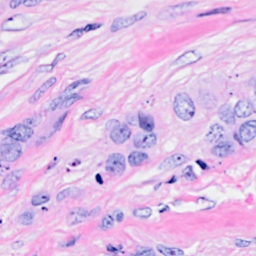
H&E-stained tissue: Breast